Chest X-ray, AP view. Patient: 60 years old, sex F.
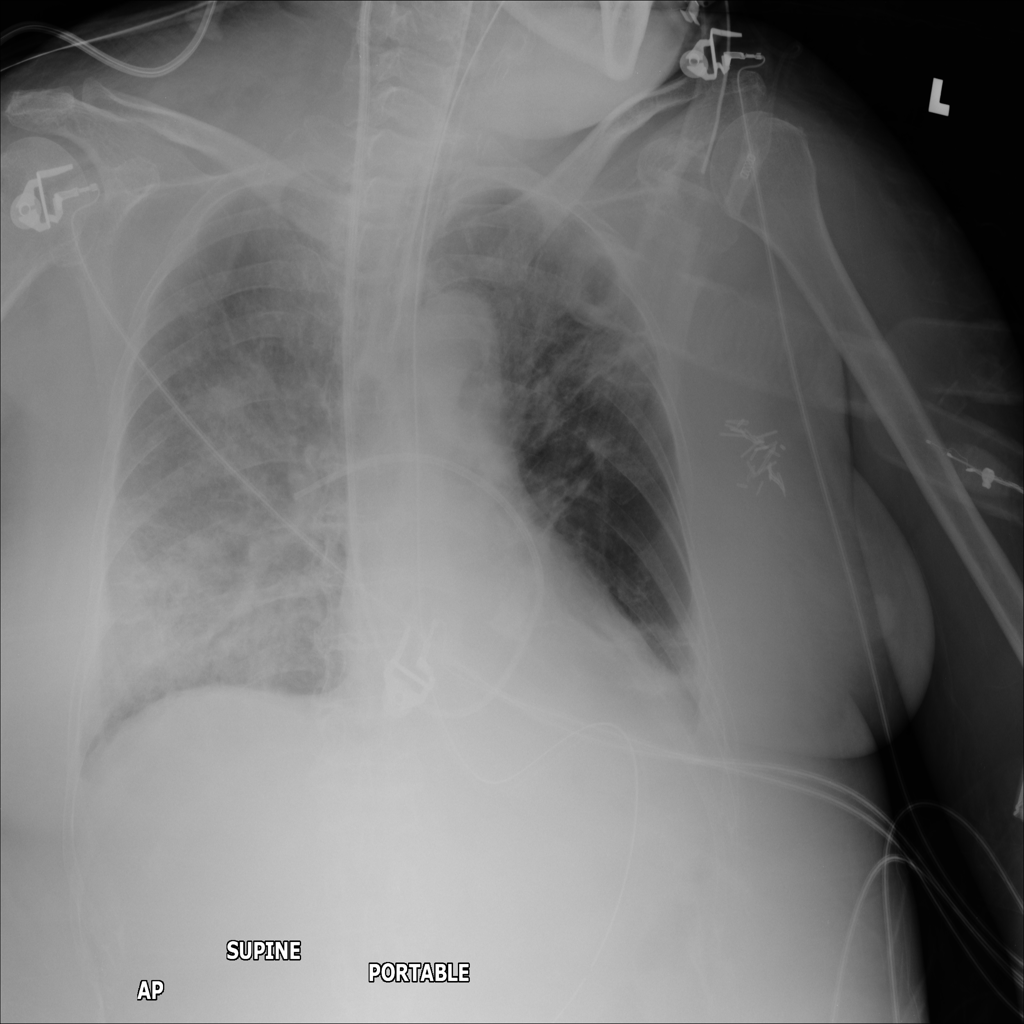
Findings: Infiltration